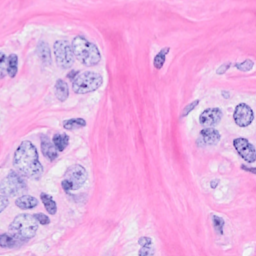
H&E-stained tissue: Breast